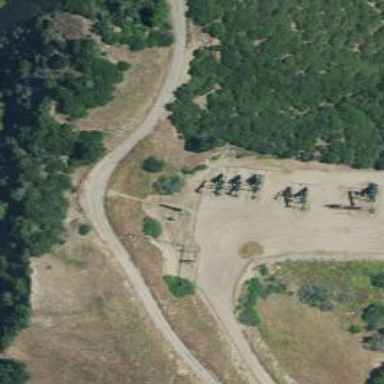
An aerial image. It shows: Petroleum well.